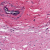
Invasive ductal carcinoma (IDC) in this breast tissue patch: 0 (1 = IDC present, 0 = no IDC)